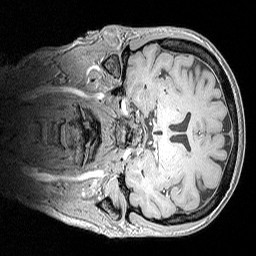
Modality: MP2RAGE
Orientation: coronal
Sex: female
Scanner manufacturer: siemens
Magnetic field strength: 3 T
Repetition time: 5 s
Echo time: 0.00292 s